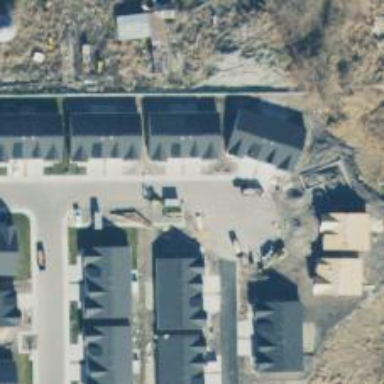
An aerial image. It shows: Driveway.